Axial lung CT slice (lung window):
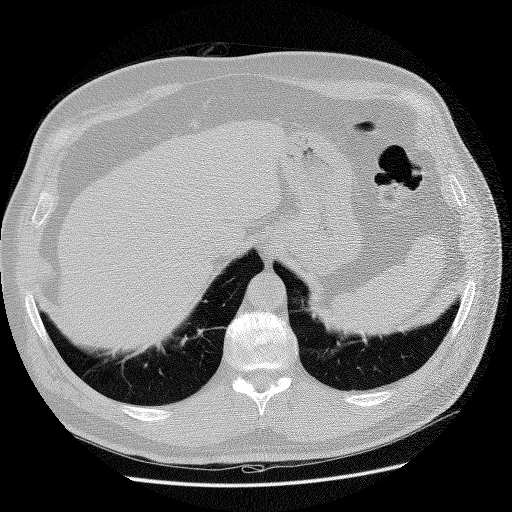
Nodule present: no